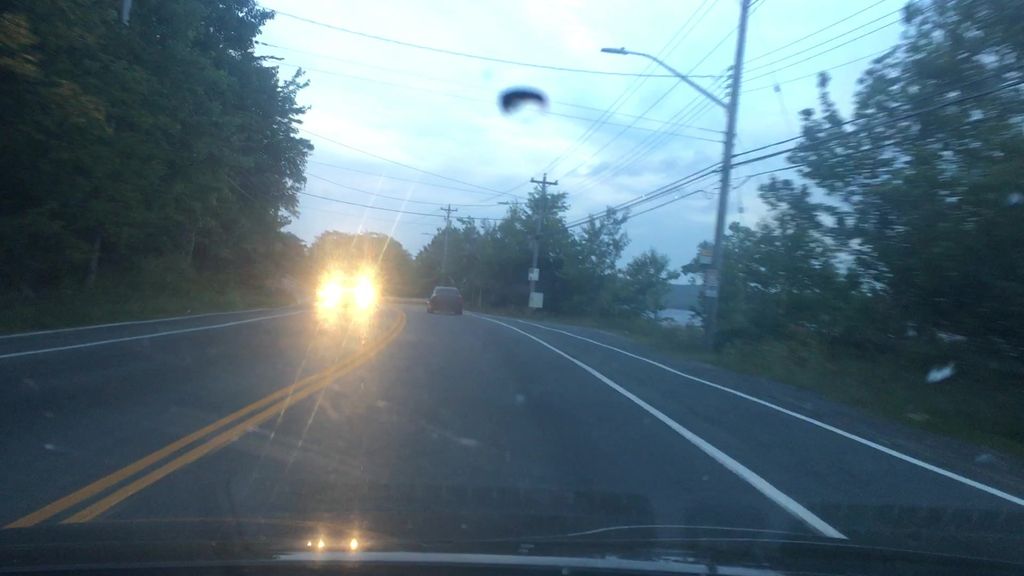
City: halifax